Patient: sex M, age 40
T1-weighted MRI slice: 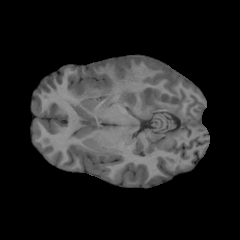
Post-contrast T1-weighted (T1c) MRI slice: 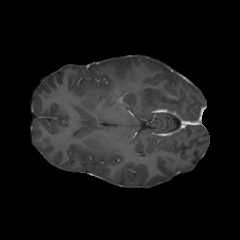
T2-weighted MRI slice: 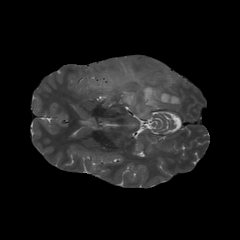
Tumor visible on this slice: yes
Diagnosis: Astrocytoma, IDH-mutant
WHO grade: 3